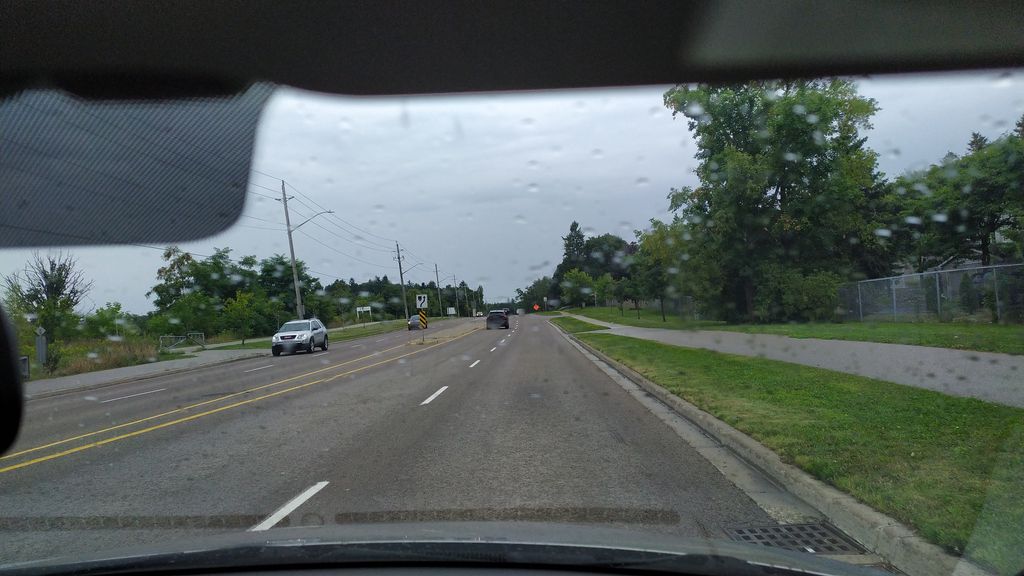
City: kitchener-waterloo